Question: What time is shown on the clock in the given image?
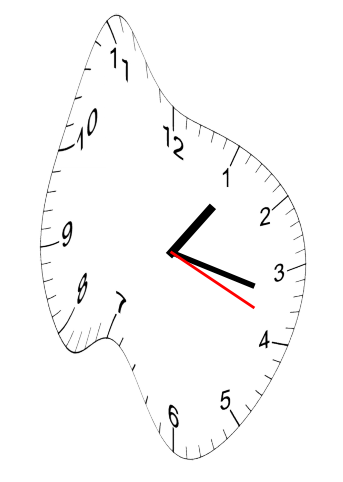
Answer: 01:17:19